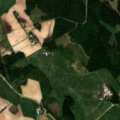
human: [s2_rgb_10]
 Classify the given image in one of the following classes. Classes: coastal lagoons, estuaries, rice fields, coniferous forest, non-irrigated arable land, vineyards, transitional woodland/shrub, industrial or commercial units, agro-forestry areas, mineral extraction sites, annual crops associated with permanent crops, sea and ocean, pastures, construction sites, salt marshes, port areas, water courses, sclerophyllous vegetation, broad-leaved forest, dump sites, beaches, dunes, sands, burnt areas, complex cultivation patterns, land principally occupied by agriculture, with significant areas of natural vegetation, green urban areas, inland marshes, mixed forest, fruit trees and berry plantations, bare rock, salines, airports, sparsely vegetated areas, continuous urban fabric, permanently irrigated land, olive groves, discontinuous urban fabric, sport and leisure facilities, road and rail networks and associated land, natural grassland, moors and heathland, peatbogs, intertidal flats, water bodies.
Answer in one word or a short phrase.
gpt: non-irrigated arable land, land principally occupied by agriculture, with significant areas of natural vegetation, coniferous forest, mixed forest, transitional woodland/shrub